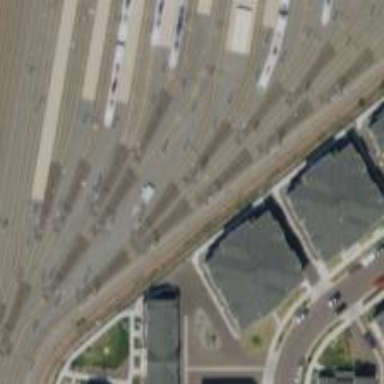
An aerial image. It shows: Light rail service yard with electrified contact lines.